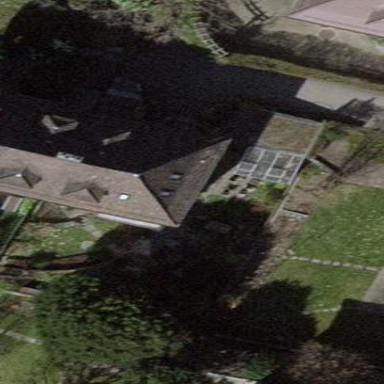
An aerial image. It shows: Building with hipped roof shape.